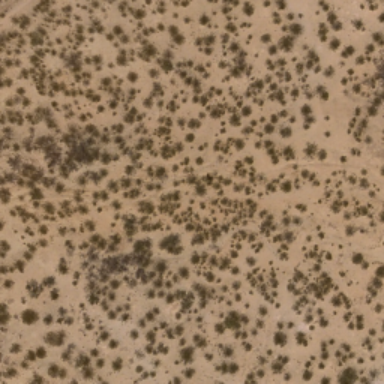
This is a chaparral .